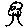
Label: tree